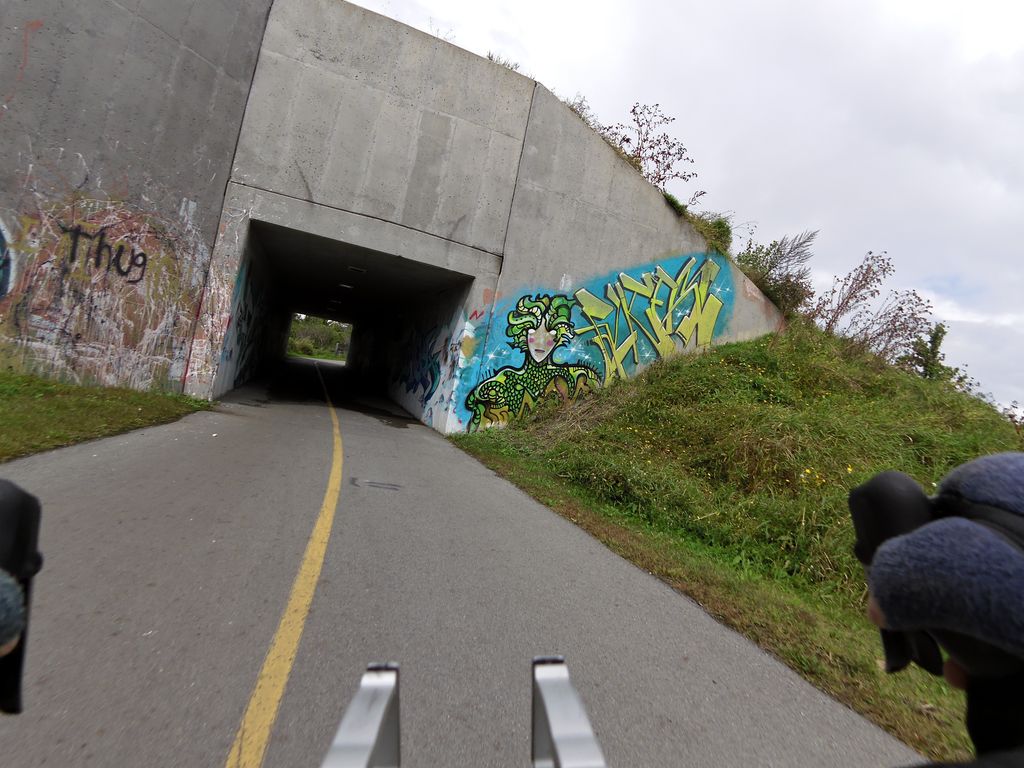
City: ottawa-gatineau